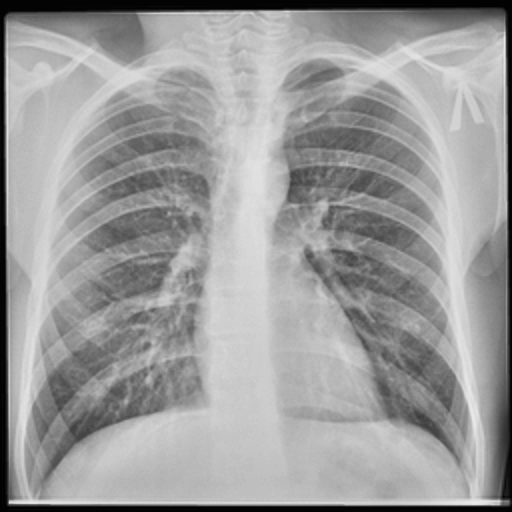
Finding: TUBERCULOSIS